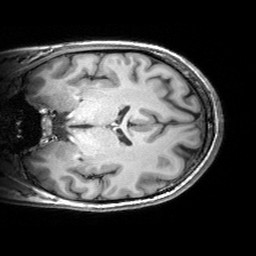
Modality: T1w
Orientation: coronal
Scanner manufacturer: siemens
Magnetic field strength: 3 T
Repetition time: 2.53 s
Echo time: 0.00299 s